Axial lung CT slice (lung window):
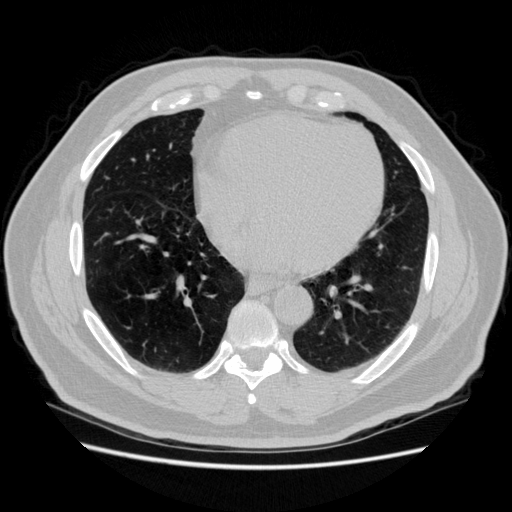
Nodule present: no